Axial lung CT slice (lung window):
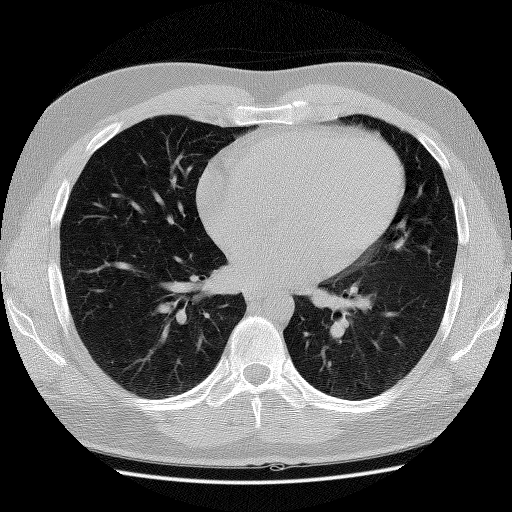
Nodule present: no